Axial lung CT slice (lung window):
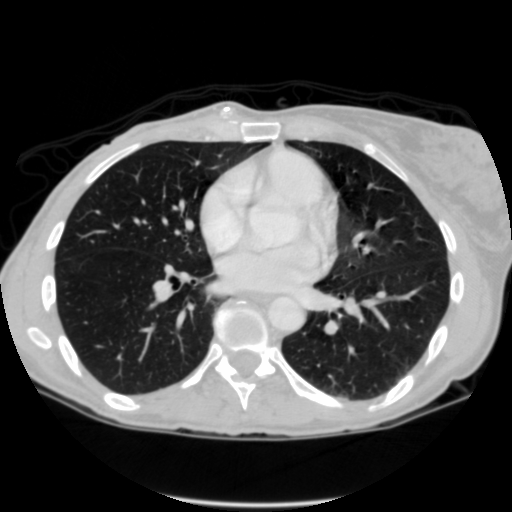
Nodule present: no